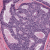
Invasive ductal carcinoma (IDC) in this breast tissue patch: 0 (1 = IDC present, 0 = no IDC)